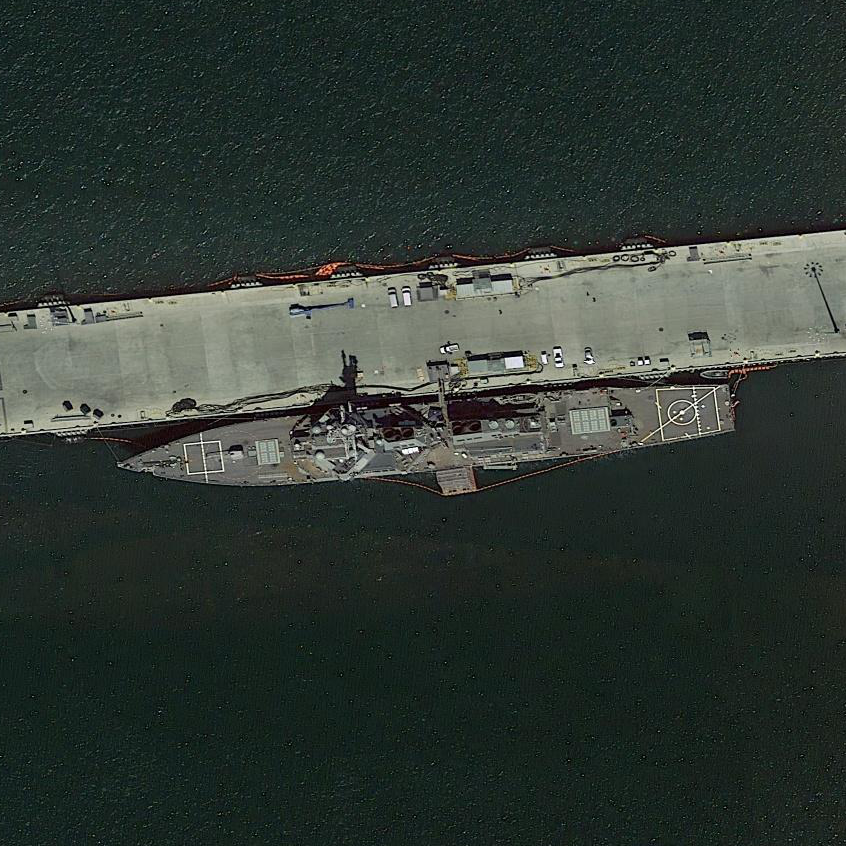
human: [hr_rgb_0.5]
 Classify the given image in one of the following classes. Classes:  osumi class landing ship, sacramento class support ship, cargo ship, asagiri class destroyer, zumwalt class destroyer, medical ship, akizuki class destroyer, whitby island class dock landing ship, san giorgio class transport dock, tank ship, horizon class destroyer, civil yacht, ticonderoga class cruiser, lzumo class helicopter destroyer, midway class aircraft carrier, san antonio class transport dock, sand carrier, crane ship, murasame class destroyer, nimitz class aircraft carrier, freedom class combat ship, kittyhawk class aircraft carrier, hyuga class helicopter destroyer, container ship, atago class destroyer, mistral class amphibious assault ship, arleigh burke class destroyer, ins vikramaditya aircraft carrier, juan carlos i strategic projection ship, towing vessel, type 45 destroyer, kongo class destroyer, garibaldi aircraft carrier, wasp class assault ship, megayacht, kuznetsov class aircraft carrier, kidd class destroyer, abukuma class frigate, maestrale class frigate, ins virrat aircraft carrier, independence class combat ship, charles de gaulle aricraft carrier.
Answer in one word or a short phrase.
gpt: Arleigh Burke class destroyer